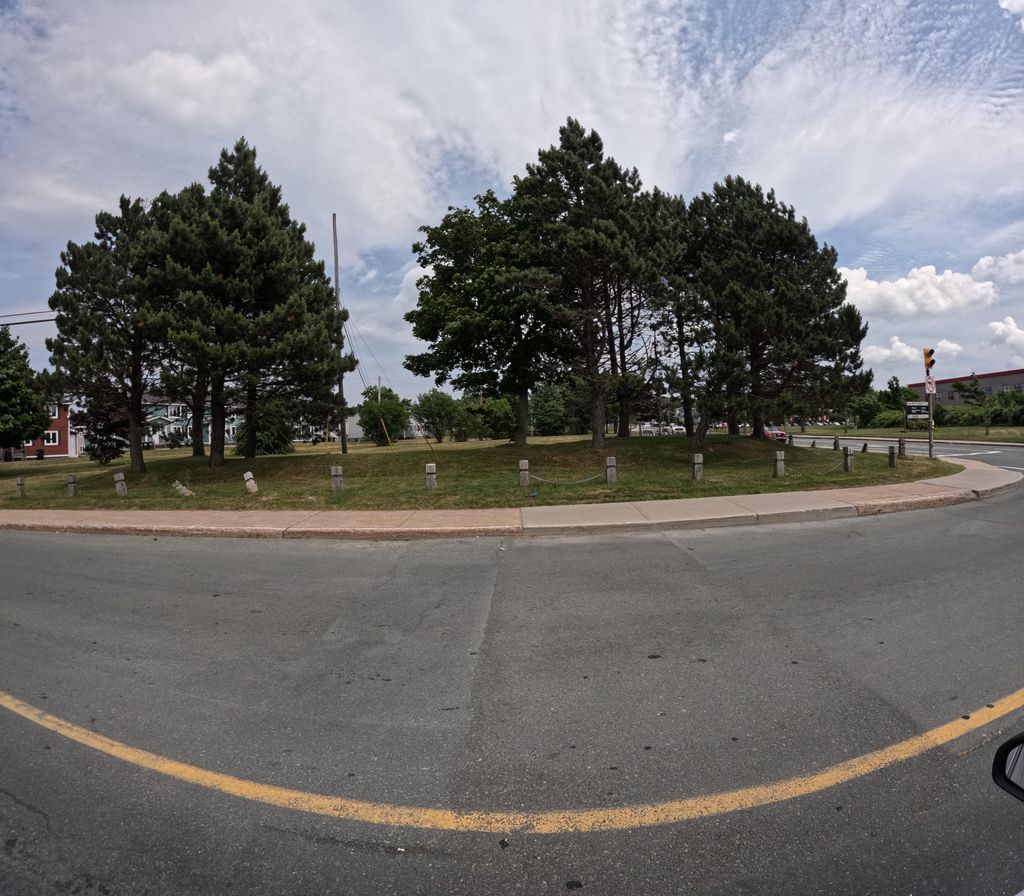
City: st_johns